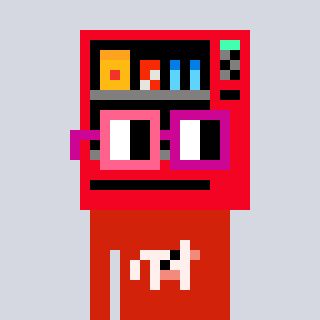
a pixel art character with square pink and red glasses, a vending machine-shaped head and a red-colored body on a cool background